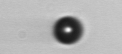
Label: bead